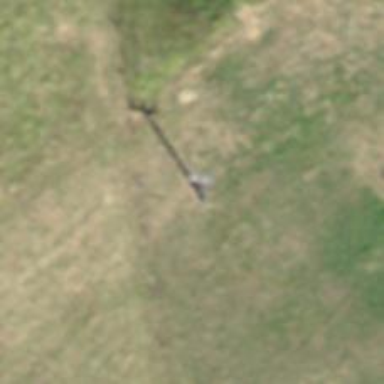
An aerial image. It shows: Minor power line.